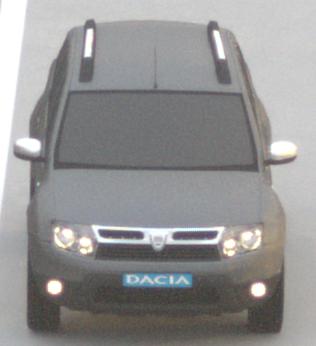
Make: Dacia
Model: Duster dCi 110 FAP
Detailed model: Duster (I)
Model produced from: 2010/06
Model produced until: 2013/11
Doors: 5
Color: gray
Road condition: dry road
Daytime: sunrise or sunset
Contrast: low contrast